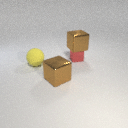
small red metal cube to the right of large yellow rubber sphere